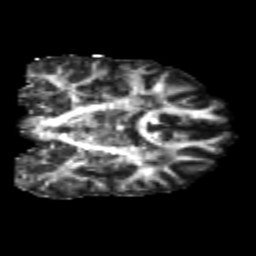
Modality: FA
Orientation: coronal
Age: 24
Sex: male
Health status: healthy
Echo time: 0.074 s